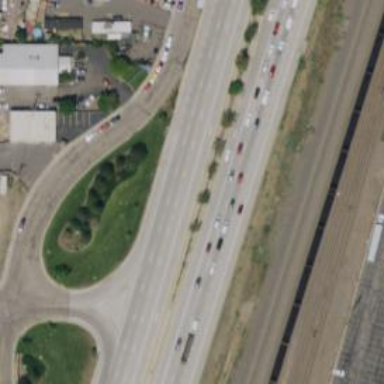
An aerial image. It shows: Trunk link highway.